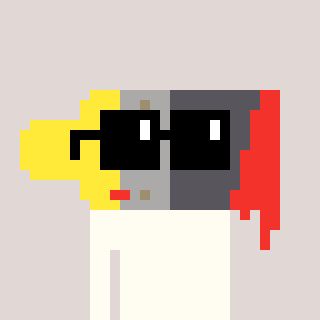
a pixel art character with square black sunglasses, a paintbrush-shaped head and a orange-colored body on a warm background